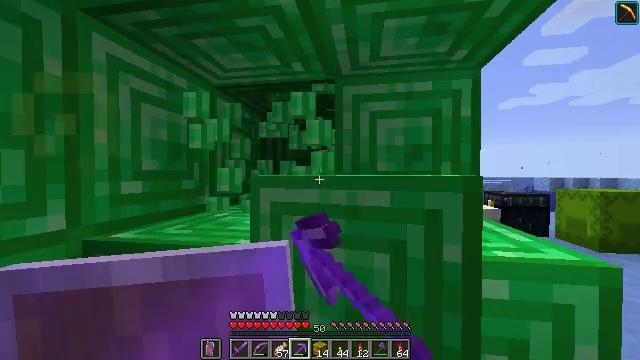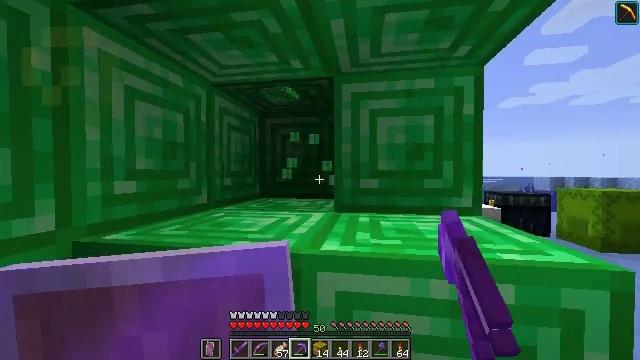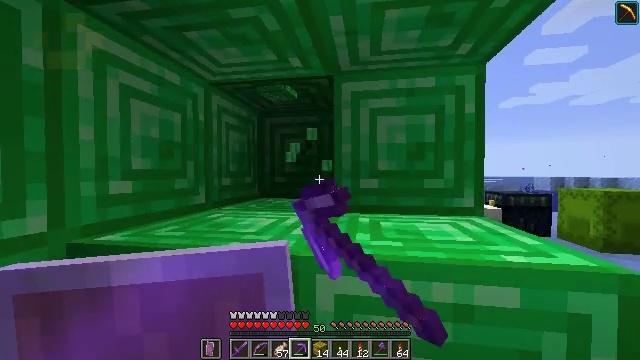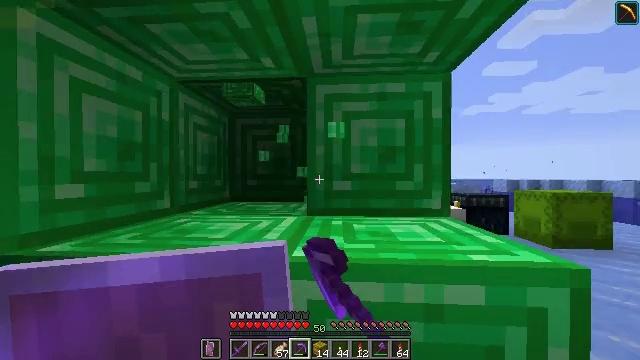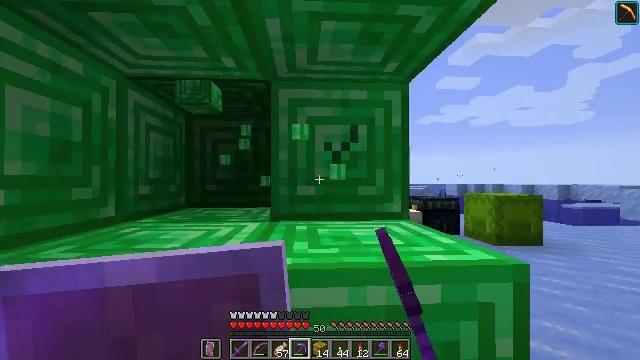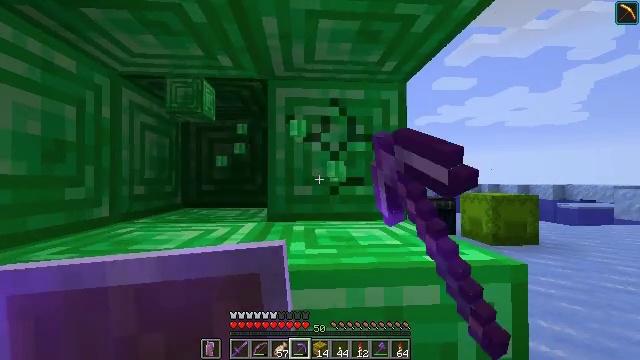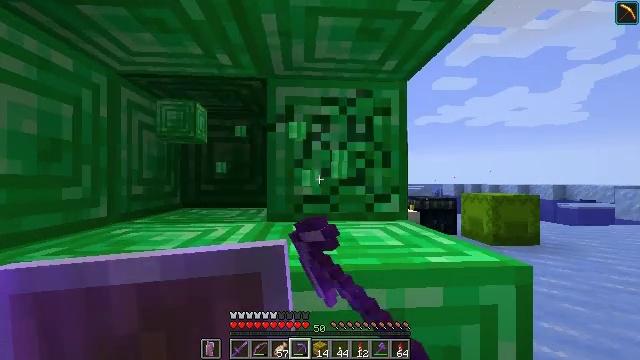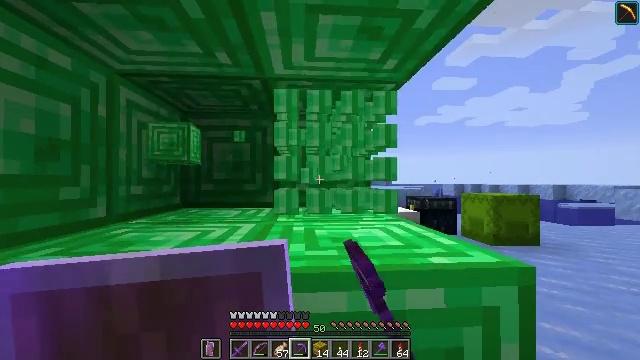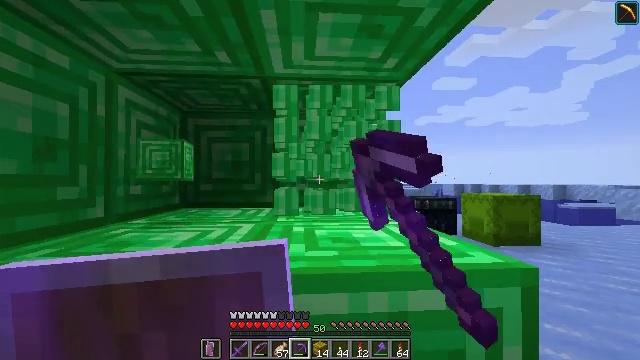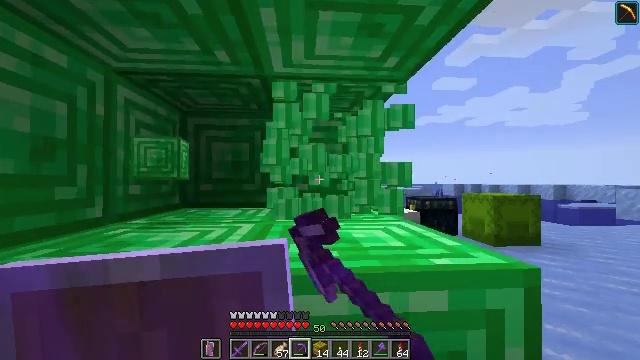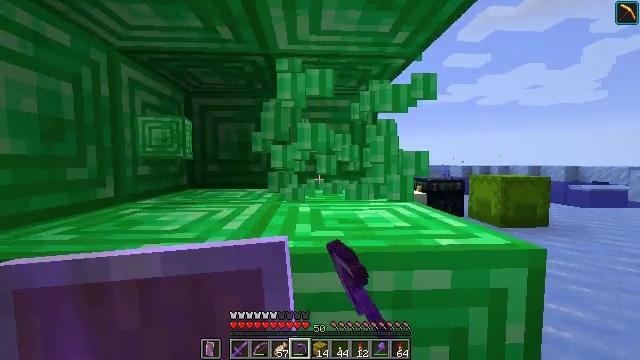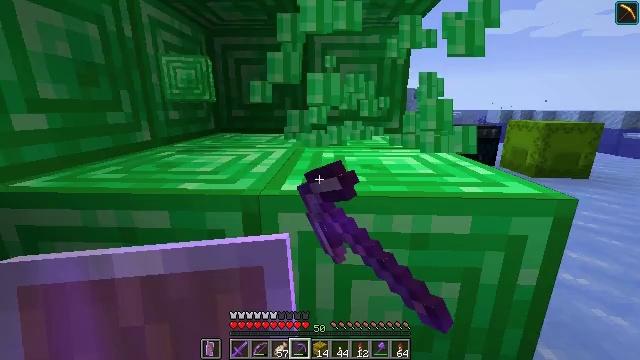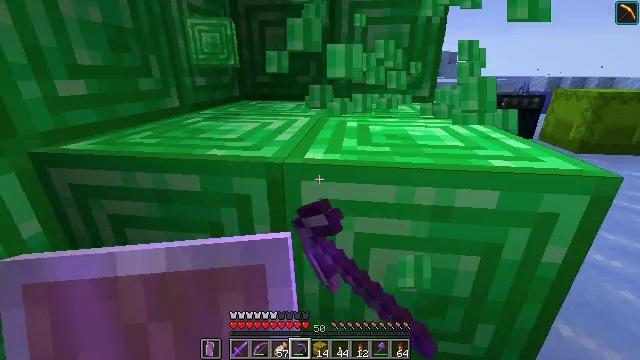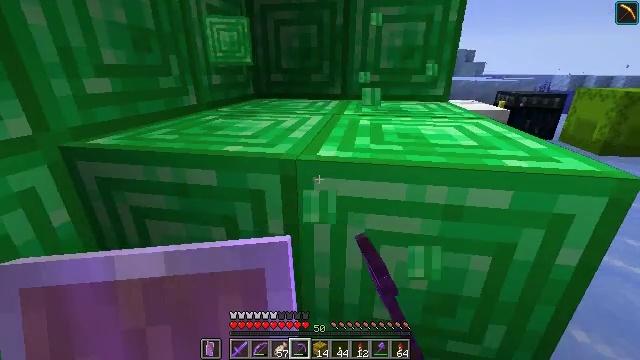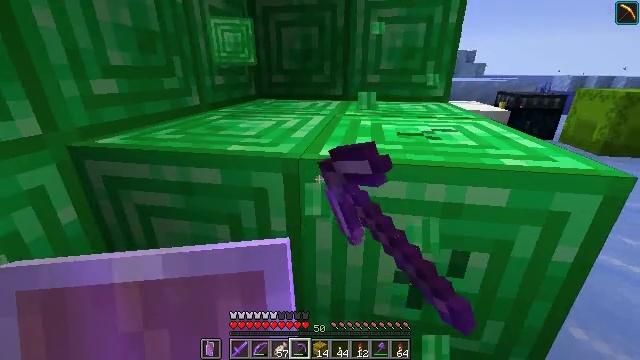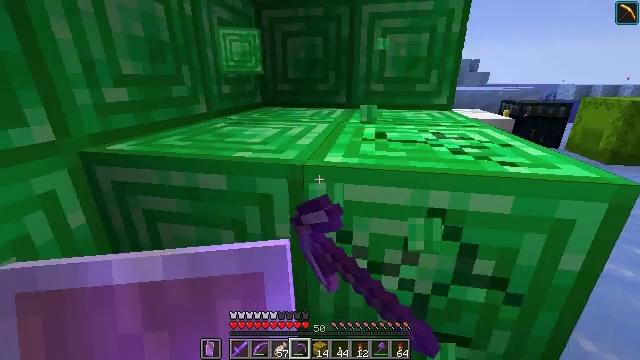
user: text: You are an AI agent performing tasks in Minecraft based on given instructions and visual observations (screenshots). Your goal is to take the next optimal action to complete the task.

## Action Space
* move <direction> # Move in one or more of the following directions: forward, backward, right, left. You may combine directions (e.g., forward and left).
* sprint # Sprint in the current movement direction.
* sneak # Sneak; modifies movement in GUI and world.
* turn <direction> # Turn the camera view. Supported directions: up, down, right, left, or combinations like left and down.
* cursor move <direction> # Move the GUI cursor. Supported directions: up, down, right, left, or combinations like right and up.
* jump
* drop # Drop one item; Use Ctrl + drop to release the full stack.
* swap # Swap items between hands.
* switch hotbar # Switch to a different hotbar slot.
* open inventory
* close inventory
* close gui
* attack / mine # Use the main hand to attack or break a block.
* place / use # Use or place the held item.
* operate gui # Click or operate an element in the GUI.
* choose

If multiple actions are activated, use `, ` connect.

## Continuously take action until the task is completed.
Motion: motion action
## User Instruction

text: Mine the emerald block.
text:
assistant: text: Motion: sneak, attack / mine
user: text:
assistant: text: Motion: sneak, attack / mine
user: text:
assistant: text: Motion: sneak, turn right, attack / mine
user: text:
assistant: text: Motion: sneak, turn right and up, attack / mine
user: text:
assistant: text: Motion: sneak, attack / mine
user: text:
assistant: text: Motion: sneak, attack / mine
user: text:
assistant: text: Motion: sneak, attack / mine
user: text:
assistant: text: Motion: sneak, attack / mine
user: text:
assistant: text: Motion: move back, sneak, attack / mine
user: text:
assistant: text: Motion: move back, sneak, turn left and down, attack / mine
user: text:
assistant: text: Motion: move back, sneak, turn left and down, attack / mine
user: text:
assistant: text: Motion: move back, sneak, turn left and down, attack / mine
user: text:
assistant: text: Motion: move back, sneak, turn left, attack / mine
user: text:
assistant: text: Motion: sneak, attack / mine
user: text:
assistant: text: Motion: sneak, turn up, attack / mine
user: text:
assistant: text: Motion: move forward, sneak, turn left and up, attack / mine
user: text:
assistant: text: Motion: move forward, sneak, turn left and up, attack / mine
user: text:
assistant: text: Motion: move forward, sneak, attack / mine
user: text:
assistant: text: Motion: move forward, sneak, attack / mine
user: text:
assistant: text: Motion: move forward, sneak, attack / mine
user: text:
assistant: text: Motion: move forward, sneak, attack / mine
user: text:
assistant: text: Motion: move forward, sneak, attack / mine
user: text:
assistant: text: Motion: move forward, sneak, attack / mine
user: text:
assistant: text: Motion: move forward, sneak, attack / mine
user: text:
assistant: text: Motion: move forward, sneak, attack / mine
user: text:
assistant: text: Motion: move forward, sneak, turn right, attack / mine
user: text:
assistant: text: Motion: sneak, turn right and down, attack / mine
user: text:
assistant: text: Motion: sneak, turn right and down, attack / mine
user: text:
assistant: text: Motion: sneak, turn right, attack / mine
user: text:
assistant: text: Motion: sneak, attack / mine